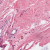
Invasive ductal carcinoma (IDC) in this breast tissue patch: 0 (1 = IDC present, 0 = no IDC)